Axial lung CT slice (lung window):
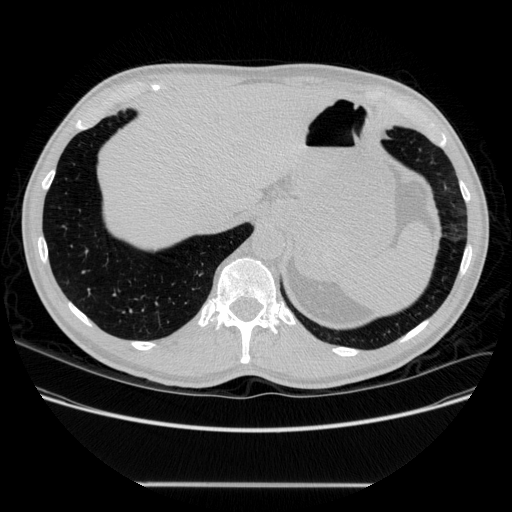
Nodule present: no